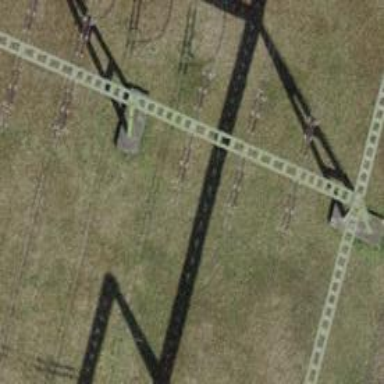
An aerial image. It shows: Bay for power lines.